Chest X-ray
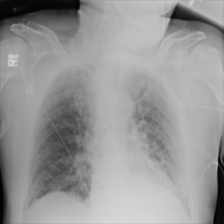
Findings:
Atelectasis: positive
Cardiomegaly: negative
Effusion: negative
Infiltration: negative
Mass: negative
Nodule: negative
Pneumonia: negative
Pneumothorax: negative
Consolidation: negative
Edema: negative
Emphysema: negative
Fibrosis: negative
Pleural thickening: negative
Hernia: negative